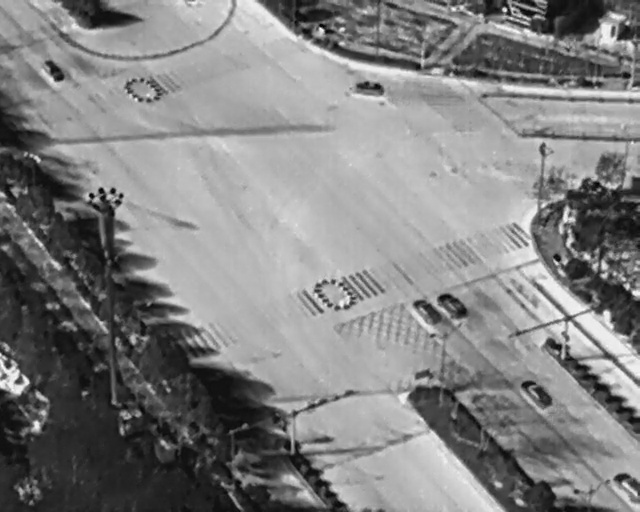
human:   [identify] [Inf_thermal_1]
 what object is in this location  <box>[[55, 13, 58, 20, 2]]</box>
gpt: <ref>1 small car at the top</ref>

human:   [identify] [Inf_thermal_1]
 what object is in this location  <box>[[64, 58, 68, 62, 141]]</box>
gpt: <ref>1 small car at the center</ref>

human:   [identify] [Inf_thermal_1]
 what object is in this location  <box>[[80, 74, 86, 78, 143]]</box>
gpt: <ref>1 small car at the bottom right</ref>

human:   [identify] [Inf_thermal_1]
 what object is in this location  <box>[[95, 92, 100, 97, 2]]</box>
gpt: <ref>1 medium car at the bottom right</ref>